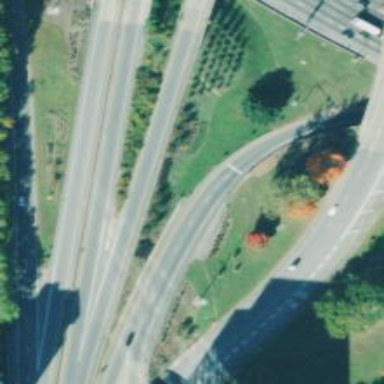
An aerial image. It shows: Motorway link.